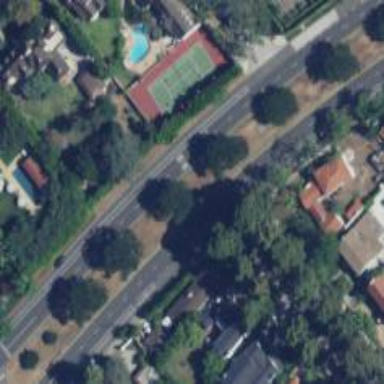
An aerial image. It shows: Secondary road surrounded by residential buildings.